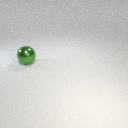
large green metal sphere